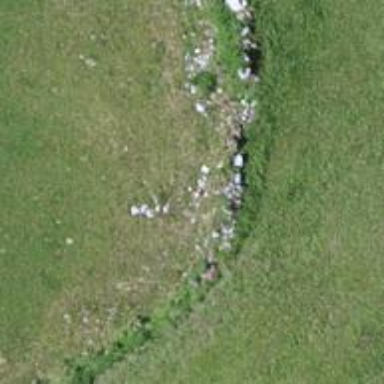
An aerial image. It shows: Dry stone wall barrier.